Question: I've created a new Chart, looks like this in asp.net (using mvc):
'''
@{
var myChart = new Chart(width: 600, height: 400)
.AddTitle("Number of errors")
.AddSeries(
xValue: @ViewBag.Chart.xVal,
yValues: @ViewBag.Chart.yVal)
.Write();
}
'''
And this gives me this image:

You might not see it, but on my supersmooth lcd screens the images has areas with dither
:
'''
@{
var myChart = new Chart(width: 600, height: 400)
.AddTitle("Number of errors")
.AddSeries(
xValue: @ViewBag.Chart.xVal,
yValues: @ViewBag.Chart.yVal)
.Write("png");
}
'''
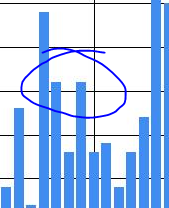
Answer: Assuming this is the Chart from the 'System.Web.Helpers' assembly, the default format is Jpeg. Try passing '"png"' as the 'format' parameter to the 'Write' method.